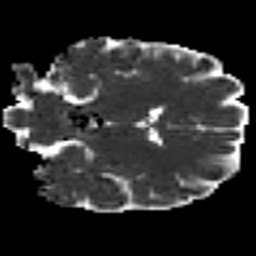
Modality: MD
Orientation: coronal
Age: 30
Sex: female
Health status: healthy
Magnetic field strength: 3 T
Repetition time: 8.4 s
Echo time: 0.0926 s